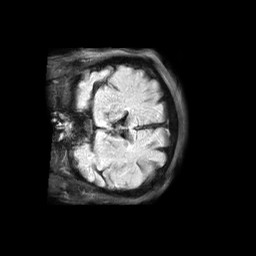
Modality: FLAIR
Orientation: coronal
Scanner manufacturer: philips
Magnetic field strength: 1.5 T
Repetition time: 6 s
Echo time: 0.1044 s